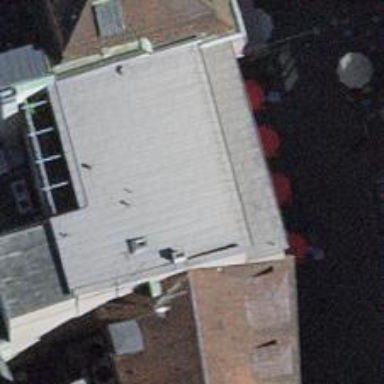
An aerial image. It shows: Restaurant.